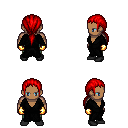
a pixel art fantasy rpg character, male body template, human, dark skin, gray robe, teal pants, red ponytail hairstyle, gold gloves, black shoes, four views (front, back, left, right), 2x2 character sprite sheet, small pixel art, hard edges, no anti-aliasing